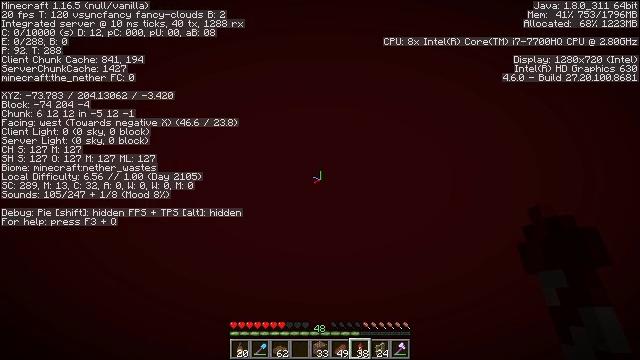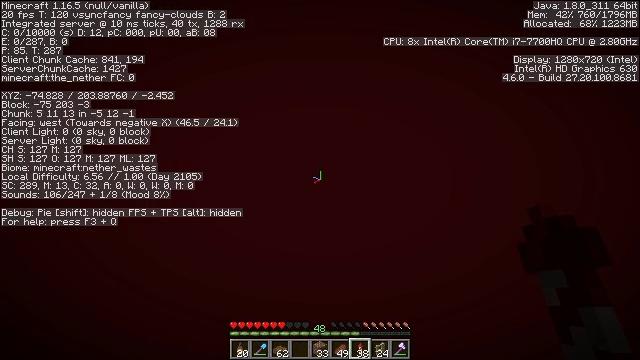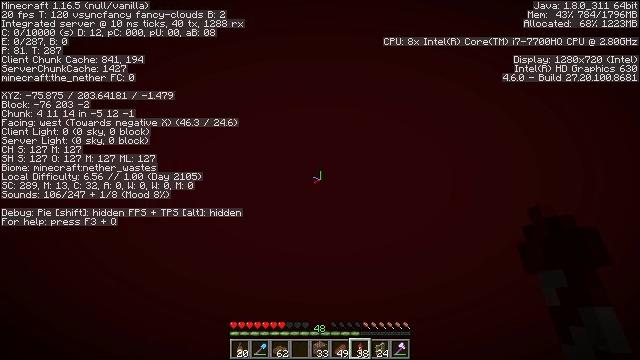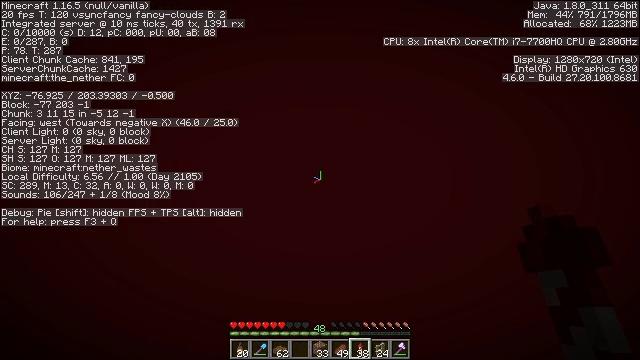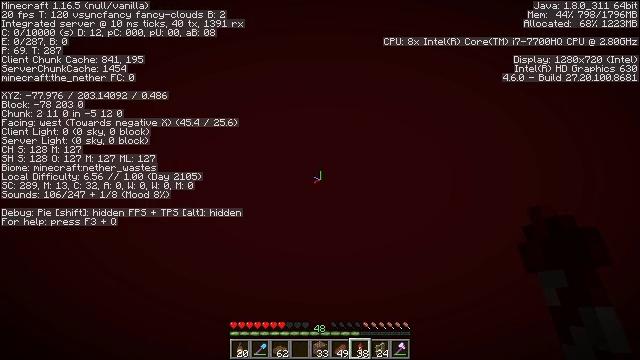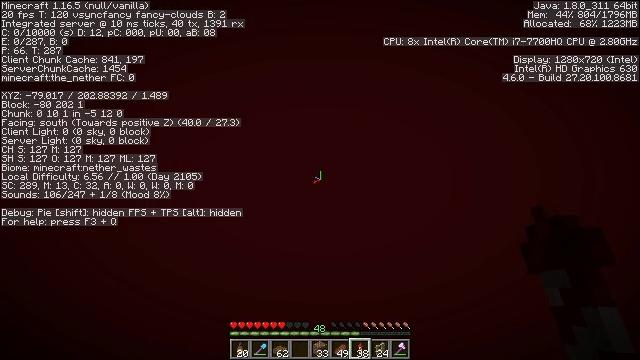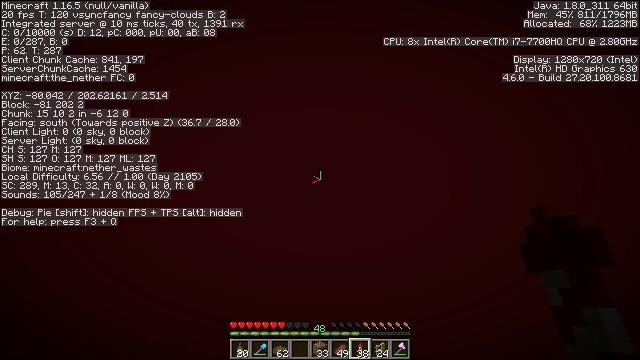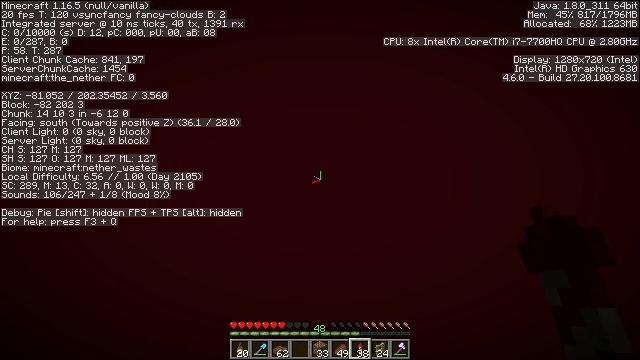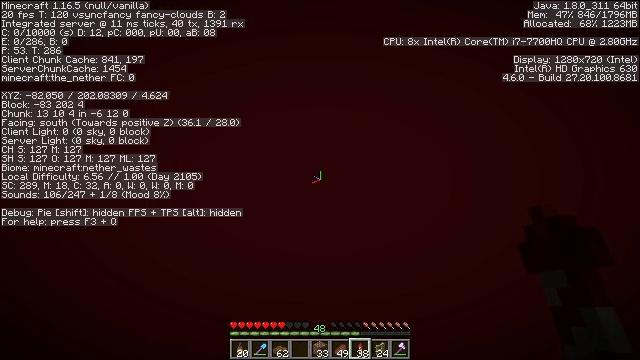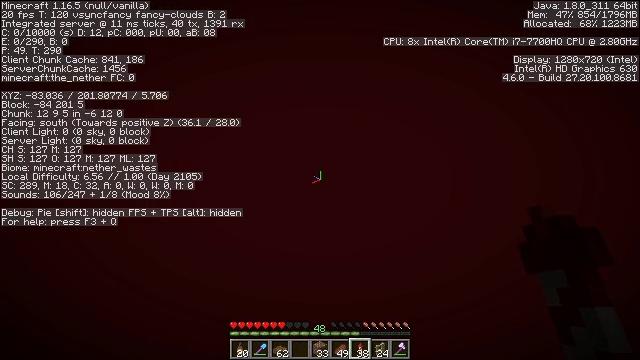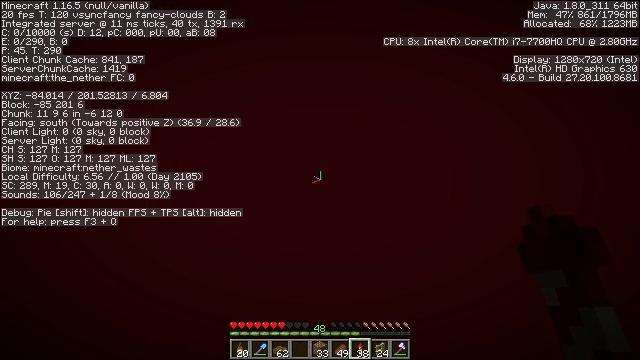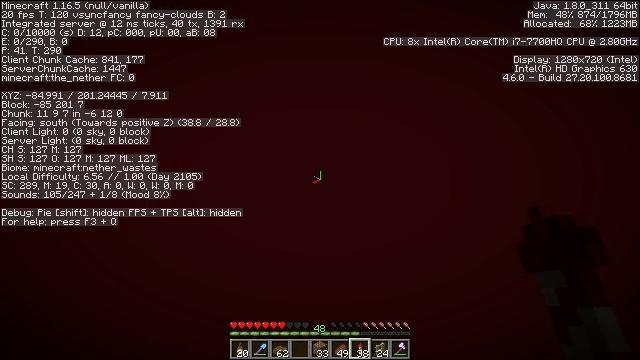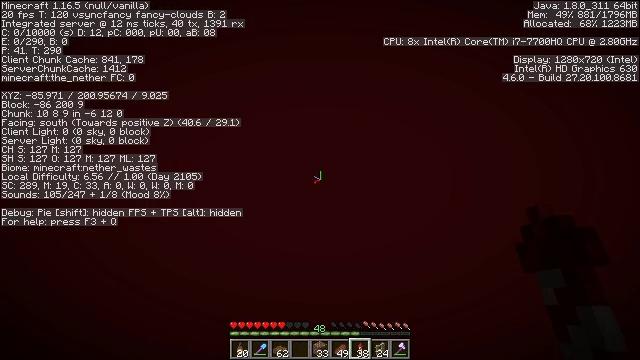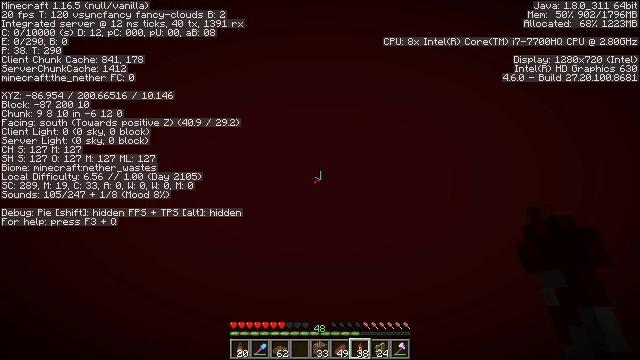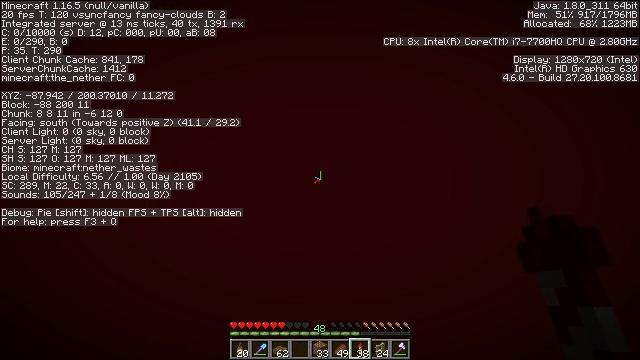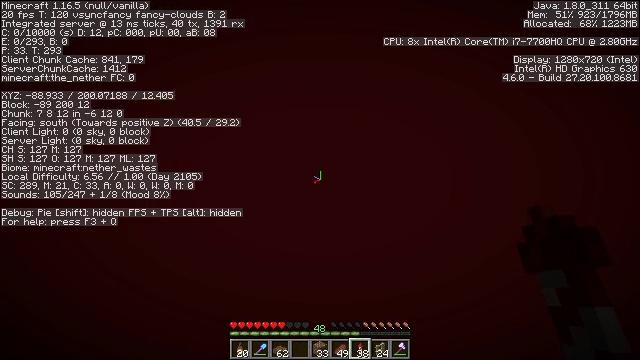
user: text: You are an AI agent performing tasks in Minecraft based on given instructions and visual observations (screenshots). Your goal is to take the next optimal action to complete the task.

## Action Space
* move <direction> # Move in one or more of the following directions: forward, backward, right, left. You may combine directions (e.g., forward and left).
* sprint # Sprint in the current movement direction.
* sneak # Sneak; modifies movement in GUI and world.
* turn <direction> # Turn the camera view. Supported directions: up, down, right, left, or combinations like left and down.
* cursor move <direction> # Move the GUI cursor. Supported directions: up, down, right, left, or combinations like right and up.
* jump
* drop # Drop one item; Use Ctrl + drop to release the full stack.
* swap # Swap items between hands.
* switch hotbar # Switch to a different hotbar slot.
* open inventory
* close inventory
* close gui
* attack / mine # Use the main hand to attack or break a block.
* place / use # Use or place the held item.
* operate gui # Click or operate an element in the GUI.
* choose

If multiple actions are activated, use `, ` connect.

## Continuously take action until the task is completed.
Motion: motion action
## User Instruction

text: Mine the spruce slab.
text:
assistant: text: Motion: no_op
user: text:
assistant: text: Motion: no_op
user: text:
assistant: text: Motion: no_op
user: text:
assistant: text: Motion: no_op
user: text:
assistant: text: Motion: turn left and down
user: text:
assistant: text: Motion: turn left
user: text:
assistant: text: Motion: no_op
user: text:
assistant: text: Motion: no_op
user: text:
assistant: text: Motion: no_op
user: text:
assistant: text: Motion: no_op
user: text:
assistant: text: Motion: turn right
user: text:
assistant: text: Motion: turn right
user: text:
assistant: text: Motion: no_op
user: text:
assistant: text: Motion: no_op
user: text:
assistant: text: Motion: no_op
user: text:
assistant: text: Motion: turn left
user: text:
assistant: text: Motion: turn left
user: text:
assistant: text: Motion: turn left
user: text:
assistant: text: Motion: turn left and up
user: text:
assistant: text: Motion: no_op
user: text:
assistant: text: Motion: no_op
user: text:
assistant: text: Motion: no_op
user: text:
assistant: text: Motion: no_op
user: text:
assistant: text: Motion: no_op
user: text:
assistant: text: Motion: no_op
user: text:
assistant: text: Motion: no_op
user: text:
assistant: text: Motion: turn right
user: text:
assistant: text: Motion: turn right
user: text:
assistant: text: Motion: turn right
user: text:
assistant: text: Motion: no_op